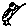
Label: bird